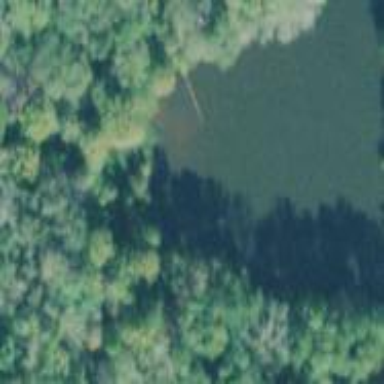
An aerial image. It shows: Pond with natural water.